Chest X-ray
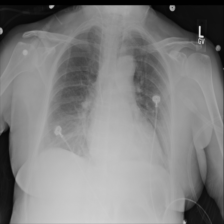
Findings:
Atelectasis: negative
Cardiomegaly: negative
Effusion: negative
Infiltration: negative
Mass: negative
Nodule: negative
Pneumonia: negative
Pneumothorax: negative
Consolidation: negative
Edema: negative
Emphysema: negative
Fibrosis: negative
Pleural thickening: negative
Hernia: negative